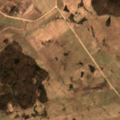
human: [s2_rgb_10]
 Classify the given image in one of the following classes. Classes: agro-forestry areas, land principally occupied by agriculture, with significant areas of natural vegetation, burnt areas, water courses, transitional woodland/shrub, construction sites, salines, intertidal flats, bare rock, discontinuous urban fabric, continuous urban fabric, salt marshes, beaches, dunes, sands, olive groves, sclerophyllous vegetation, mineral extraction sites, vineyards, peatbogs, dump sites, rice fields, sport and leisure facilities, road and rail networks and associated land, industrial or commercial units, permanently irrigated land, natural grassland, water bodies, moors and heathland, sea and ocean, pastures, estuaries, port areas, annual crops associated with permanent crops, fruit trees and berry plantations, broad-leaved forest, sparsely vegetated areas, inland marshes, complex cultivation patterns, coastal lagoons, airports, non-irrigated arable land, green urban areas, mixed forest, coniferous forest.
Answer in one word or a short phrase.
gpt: non-irrigated arable land, pastures, broad-leaved forest